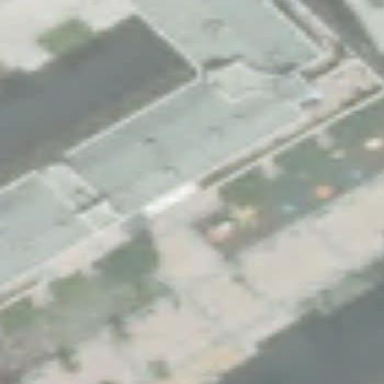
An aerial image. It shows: Part of building.